Question: The PHP code at the top of my view page is as follows:
'''
<?php
echo $this->view('includes/header');
?>
'''
$this->view(); is a function inside my main Controller class. The Home controller class that is rendering the view extends that controller class.
Main Controller Class:
'''
<?php
/*
* main controller class
*/
class Controller
{
public function view($view, $data = array())
{
extract($data);
// code...
if(file_exists("../private/views/". $view . ".view.php"))
{
return file_get_contents("../private/views/". $view . ".view.php");
} else {
return file_get_contents("../private/views/404.view.php");
}
}
}
'''
Home Controller Class:
'''
<?php
/**
* home controller
*/
class Home extends Controller
{
public function index()
{
// code...
echo $this->view('home');
}
}
'''
When I view my page, all I see is:

Instead of seeing my page with the header files.
Thanks in advance for any help!
Sorry for anything I don't understand. I am relatively new to PHP and MVC.
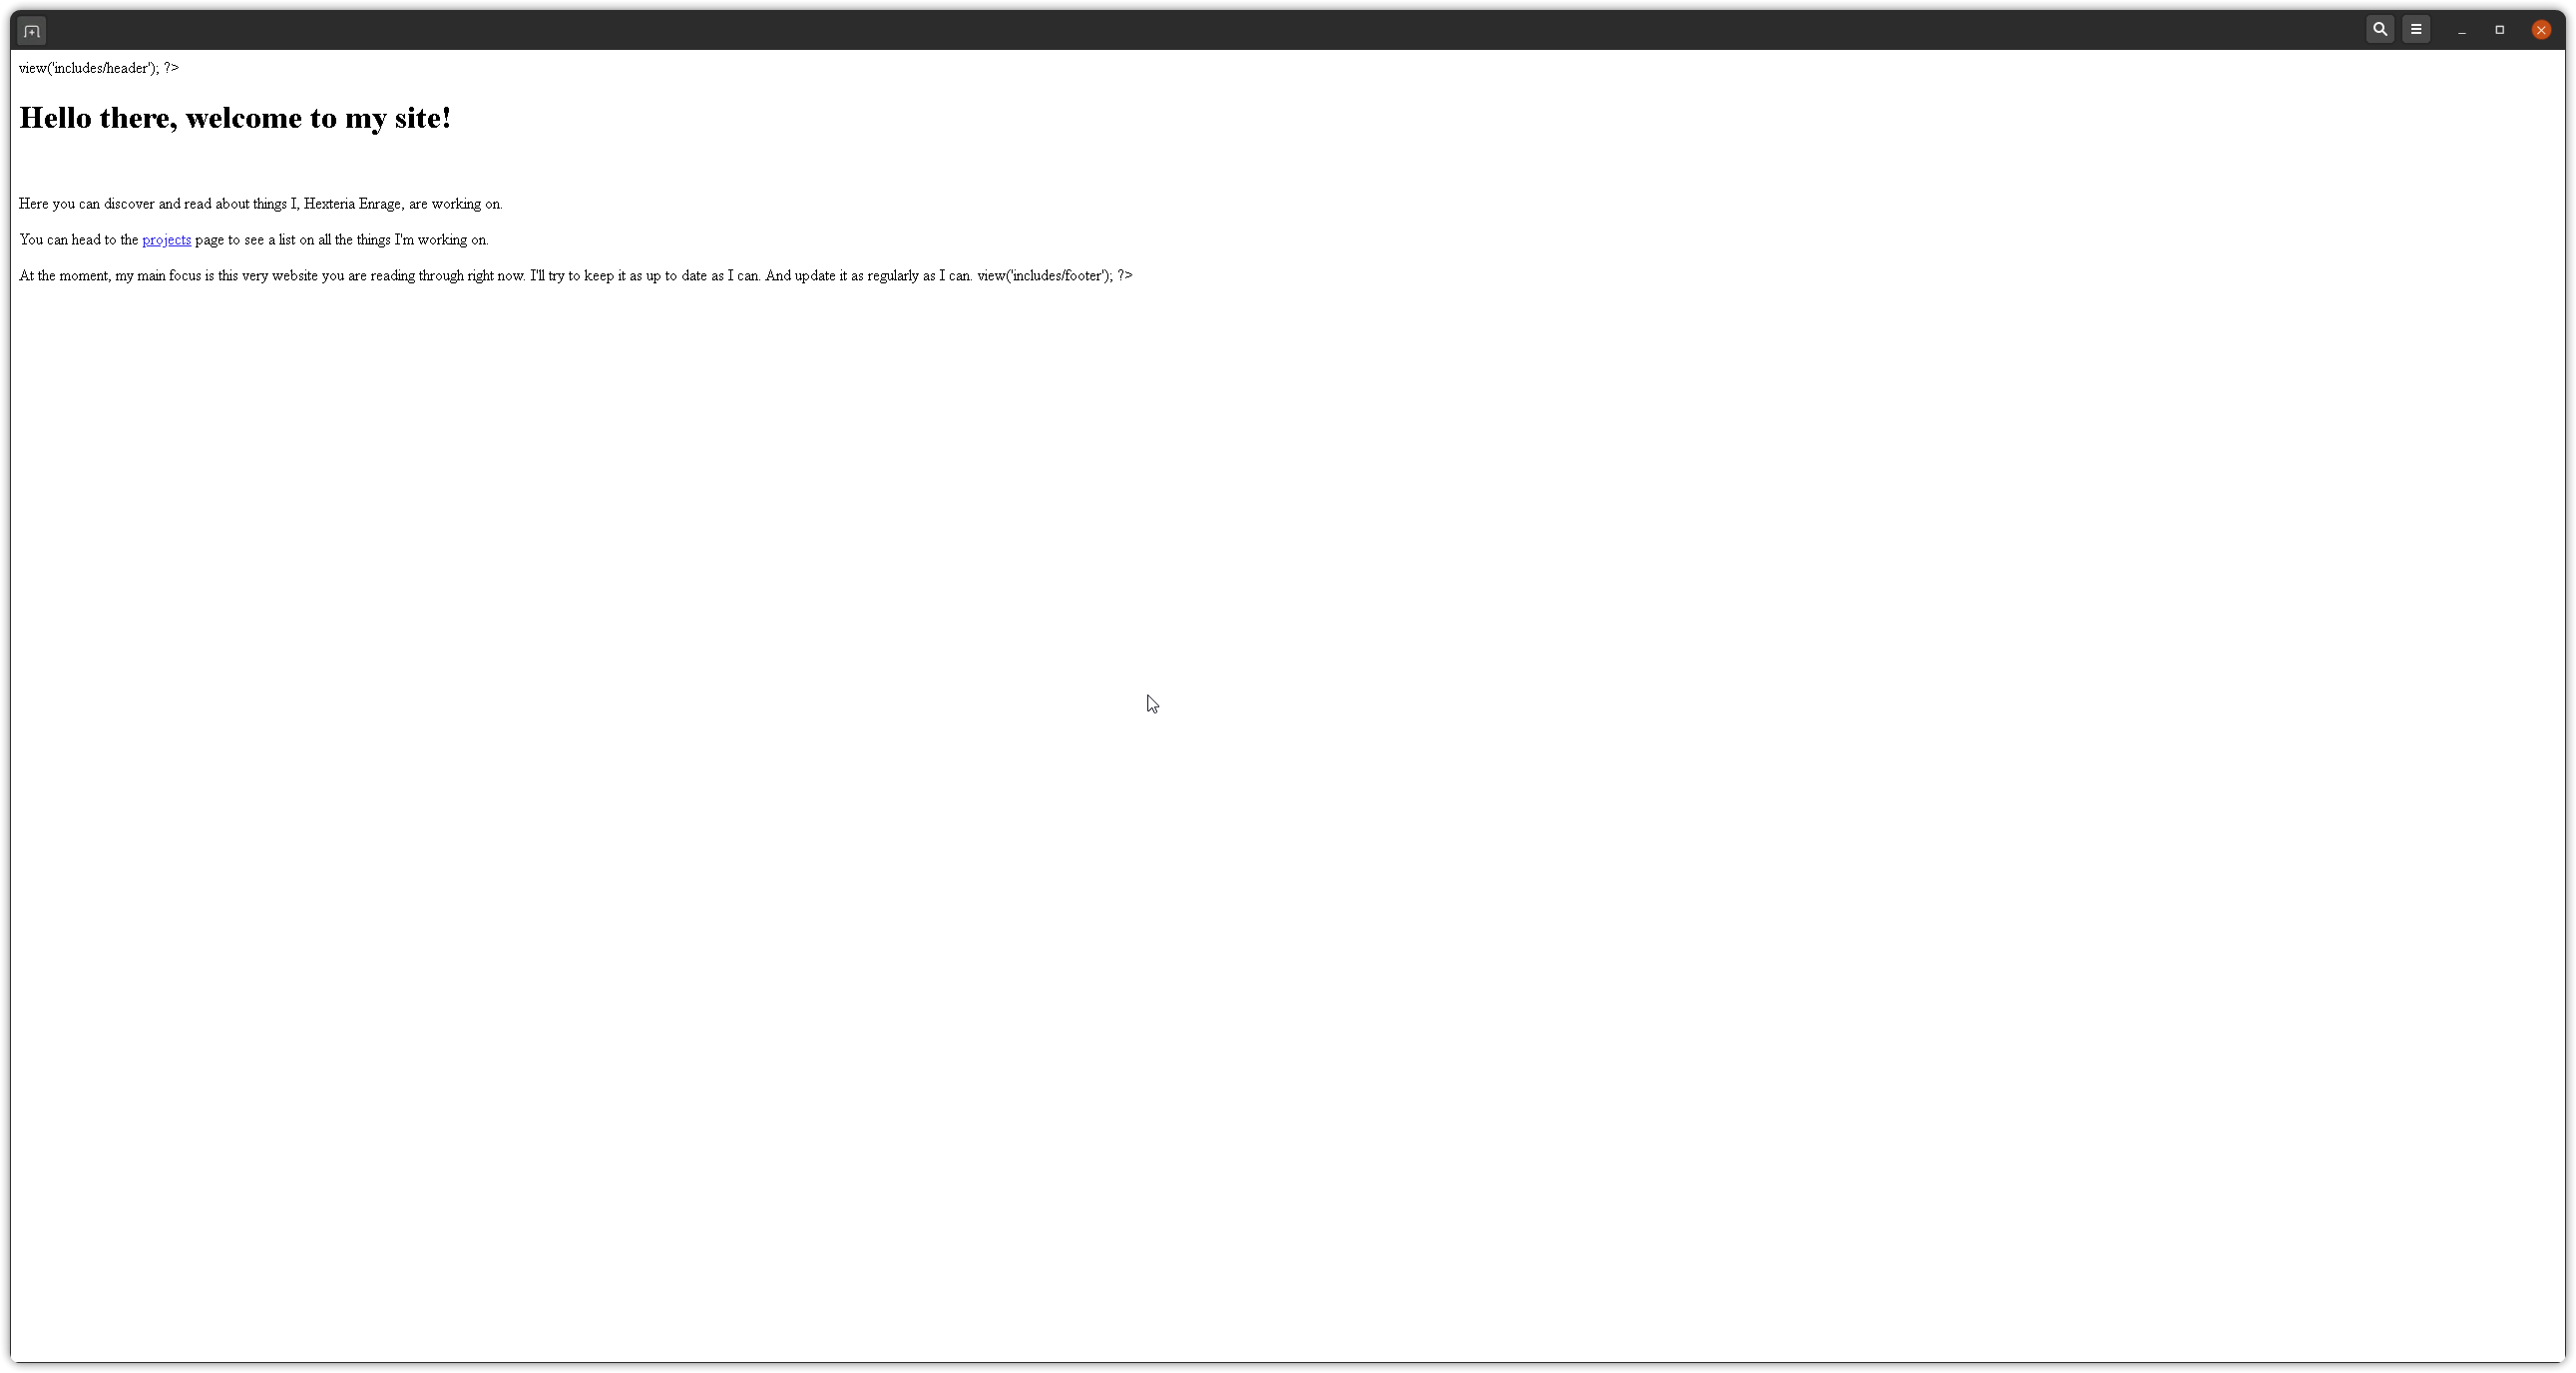
Answer: What you want to do in your view method is 'return require "paths/there"'. If you return the result of 'file_get_content()', you get the file as plaintext, so it isn't parsed as a php file. You may want to use 'require', 'require_once', 'include' or 'include_once' following your needs.